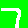
Digit: 7